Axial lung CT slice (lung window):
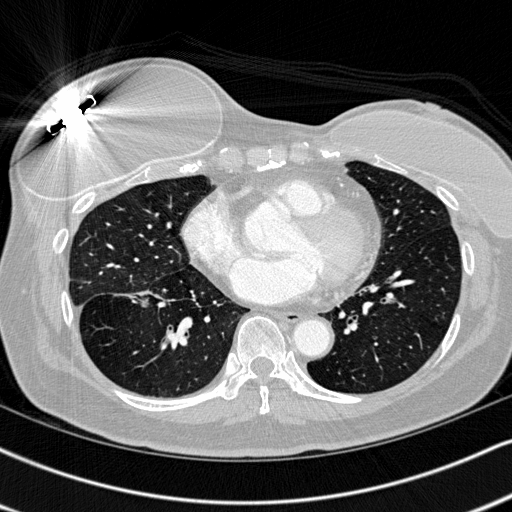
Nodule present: no